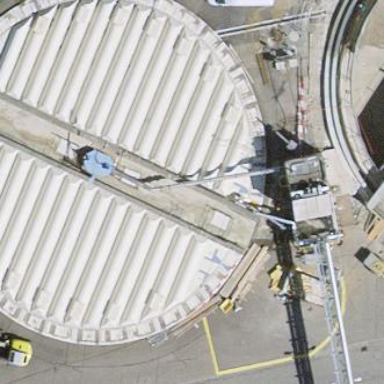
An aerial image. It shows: View of wastewater plant.